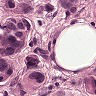
Metastatic tissue present: yes